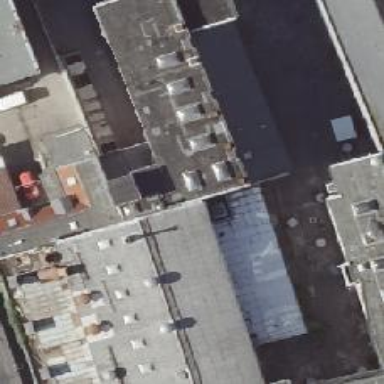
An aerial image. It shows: Commercial building.